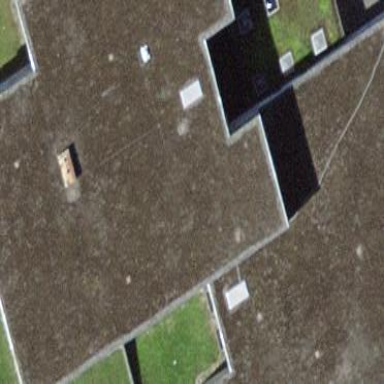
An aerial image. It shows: School building.